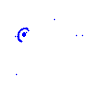
Particle: proton